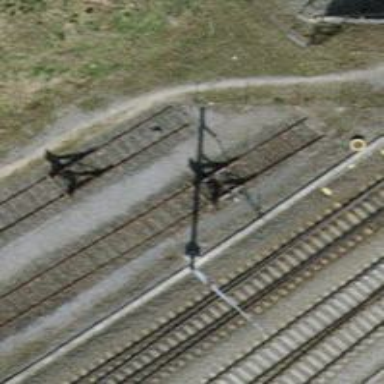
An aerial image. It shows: Railway buffer stop.